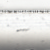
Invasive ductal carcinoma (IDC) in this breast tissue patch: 0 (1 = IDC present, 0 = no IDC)